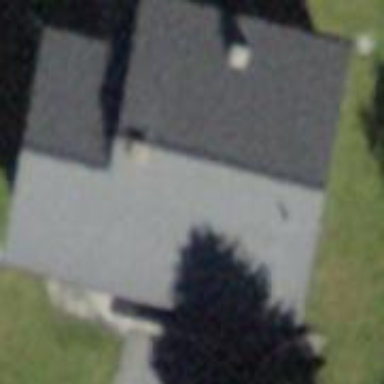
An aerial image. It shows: Building with tiled roof.